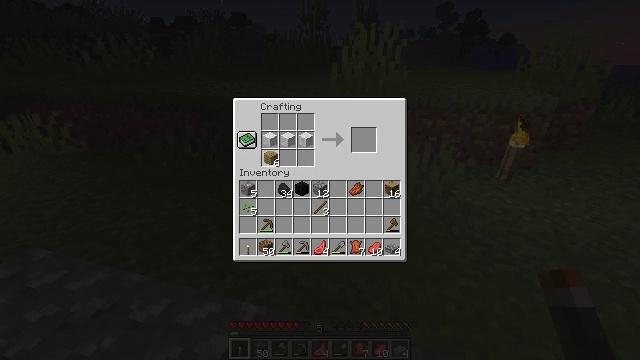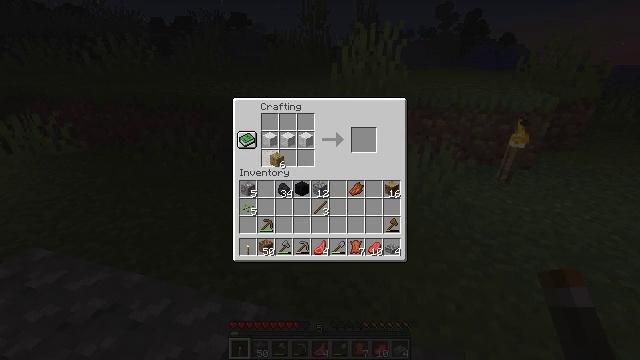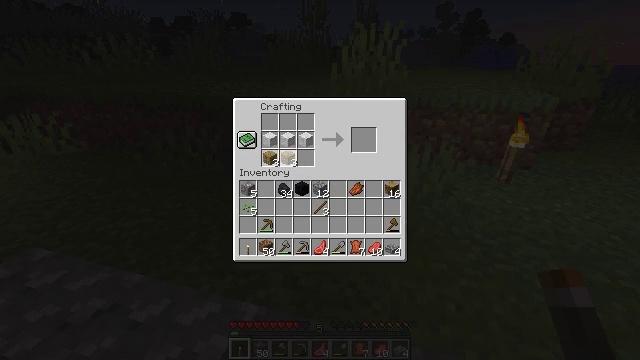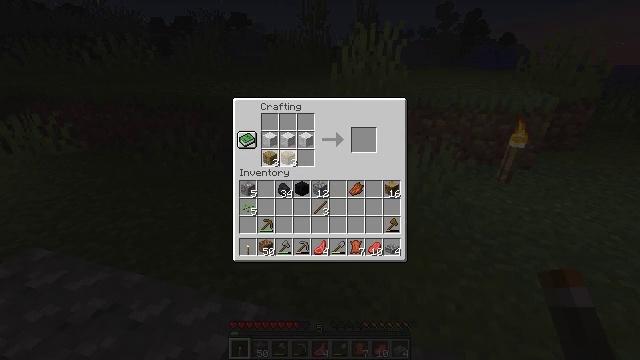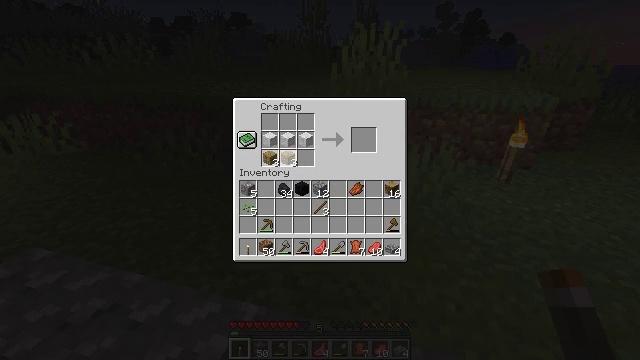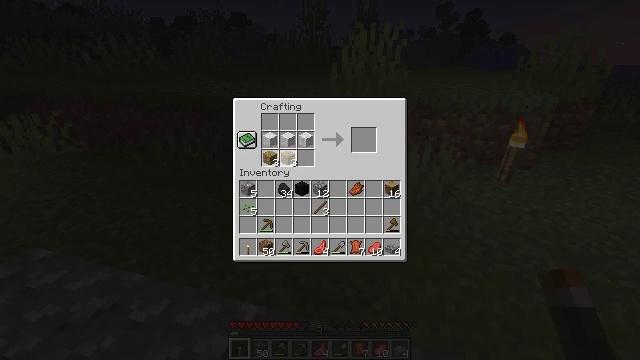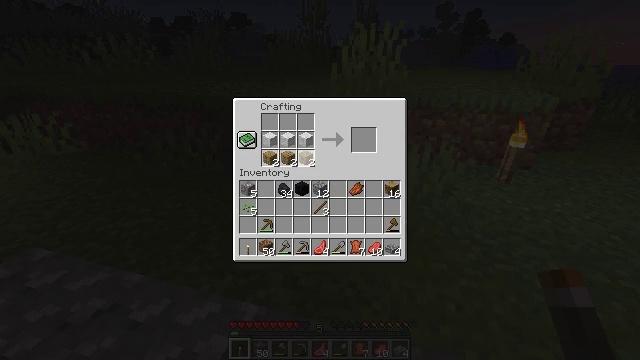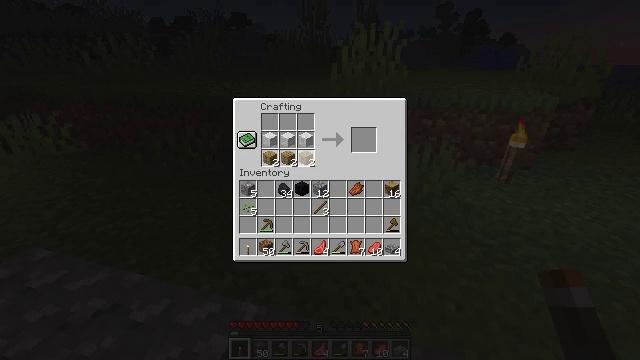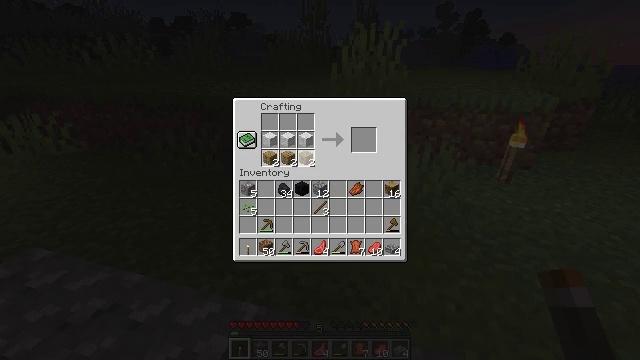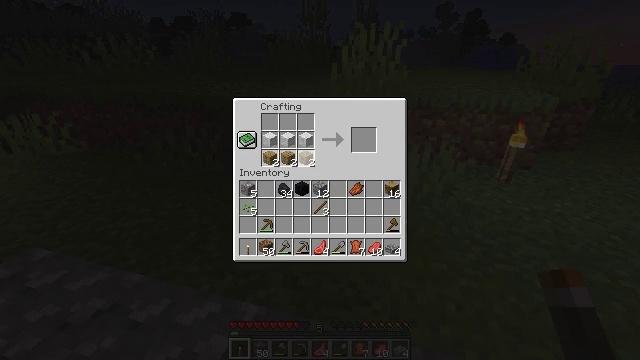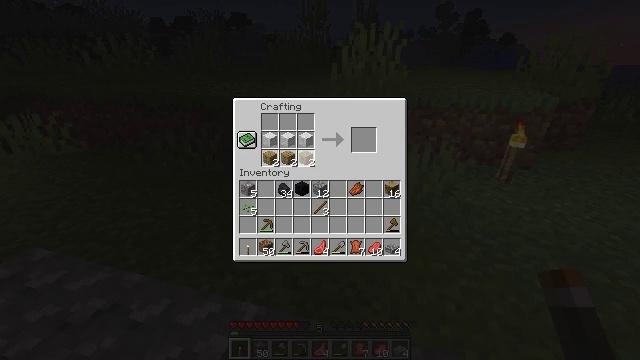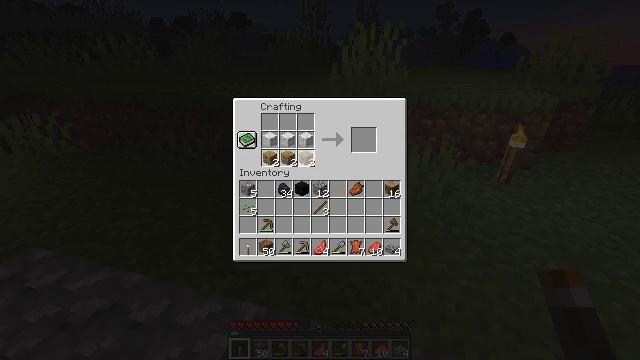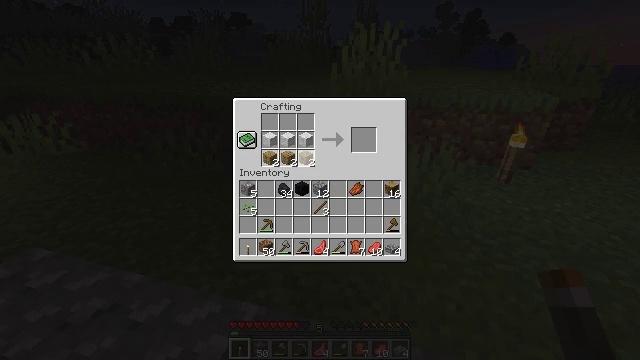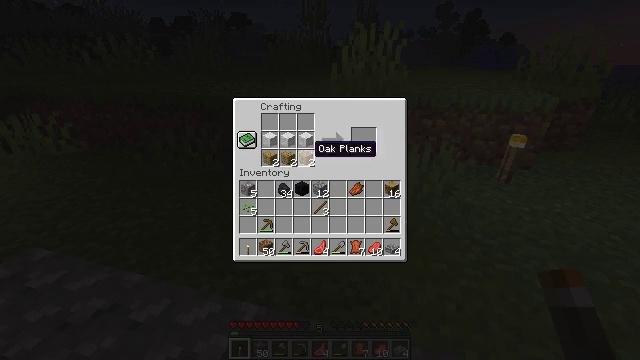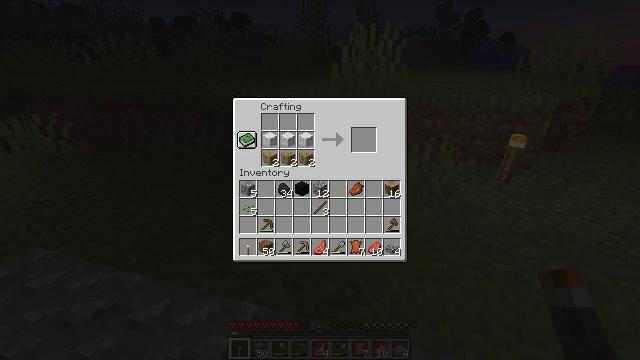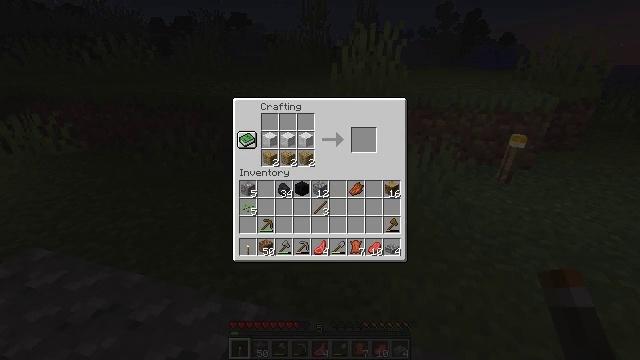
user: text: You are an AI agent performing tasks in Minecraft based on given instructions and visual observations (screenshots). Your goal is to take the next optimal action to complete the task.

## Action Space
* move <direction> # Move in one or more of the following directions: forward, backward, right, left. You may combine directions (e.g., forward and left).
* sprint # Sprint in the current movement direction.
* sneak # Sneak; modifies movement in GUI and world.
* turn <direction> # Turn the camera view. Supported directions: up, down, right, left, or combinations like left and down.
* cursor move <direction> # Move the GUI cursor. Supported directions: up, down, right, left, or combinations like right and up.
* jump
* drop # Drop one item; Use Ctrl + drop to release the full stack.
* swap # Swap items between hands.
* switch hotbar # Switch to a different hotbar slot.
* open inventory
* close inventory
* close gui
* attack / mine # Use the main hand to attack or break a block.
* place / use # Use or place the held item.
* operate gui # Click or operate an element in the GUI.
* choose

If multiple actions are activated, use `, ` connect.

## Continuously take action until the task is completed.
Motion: motion action
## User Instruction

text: Open the crafting table menu to make a white bed.
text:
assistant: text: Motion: operate gui
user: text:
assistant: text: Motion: operate gui
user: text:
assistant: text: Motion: operate gui
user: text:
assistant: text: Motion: operate gui
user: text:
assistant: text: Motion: operate gui
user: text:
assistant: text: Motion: operate gui
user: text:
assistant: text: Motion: operate gui
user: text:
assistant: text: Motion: operate gui
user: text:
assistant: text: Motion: operate gui
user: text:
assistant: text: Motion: operate gui
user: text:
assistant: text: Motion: operate gui
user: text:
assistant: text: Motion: operate gui
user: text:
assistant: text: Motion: no_op
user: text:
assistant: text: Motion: cursor move right and up
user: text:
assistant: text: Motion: cursor move right
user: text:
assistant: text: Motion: cursor move right
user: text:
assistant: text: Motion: no_op
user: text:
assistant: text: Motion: no_op
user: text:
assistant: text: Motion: no_op
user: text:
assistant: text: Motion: no_op
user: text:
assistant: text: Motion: no_op
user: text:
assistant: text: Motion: no_op
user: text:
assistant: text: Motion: no_op
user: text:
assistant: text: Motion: operate gui
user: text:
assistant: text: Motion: operate gui
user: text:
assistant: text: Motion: no_op
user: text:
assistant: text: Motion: cursor move down
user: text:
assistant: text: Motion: cursor move left and down
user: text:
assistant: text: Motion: cursor move left and down
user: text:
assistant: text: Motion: no_op